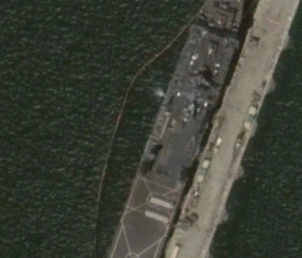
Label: combat